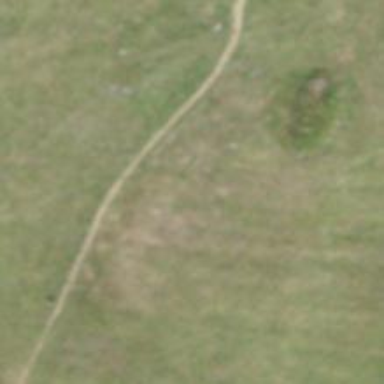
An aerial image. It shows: Path suitable for hiking in the backcountry.